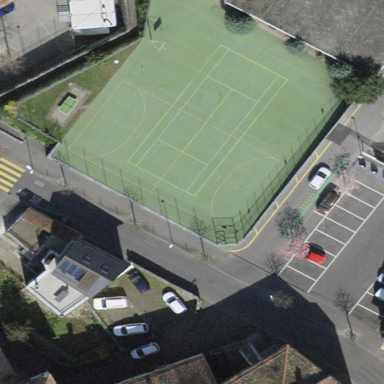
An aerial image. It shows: Tartan pitch used for soccer and basketball activities.